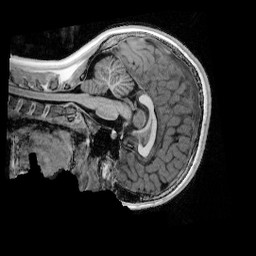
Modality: UNIT1_denoised
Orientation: sagittal
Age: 11
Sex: female
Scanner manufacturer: siemens
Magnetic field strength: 3 T
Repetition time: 4 s
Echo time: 0.00303 s